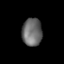
Tissue: lung
Cell type: Fibroblasts
Senescence score: 0.1696
Nuclear area (px): 549
Mean DAPI intensity: 105.587